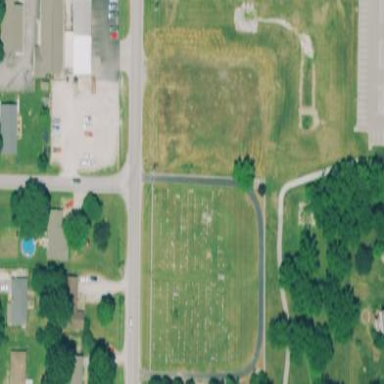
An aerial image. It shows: Cemetery.